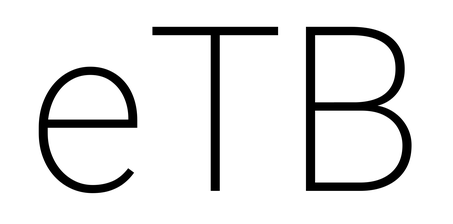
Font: Roboto_ExtraLight